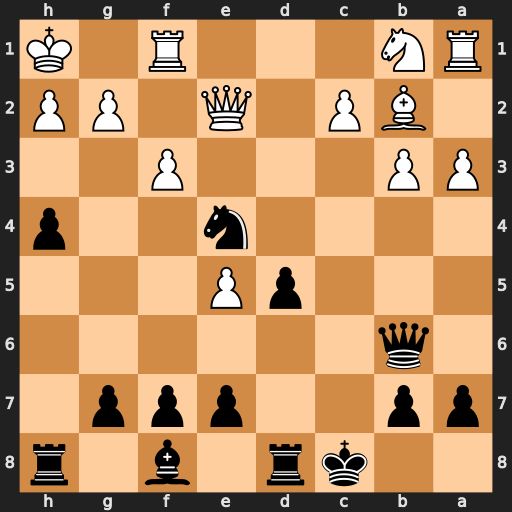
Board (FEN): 2kr1b1r/pp2ppp1/1q6/3pP3/4n2p/PP3P2/1BP1Q1PP/RN3R1K
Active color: b
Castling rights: -
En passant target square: -
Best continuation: Ng3+ hxg3 hxg3#